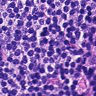
Metastatic tissue present: no